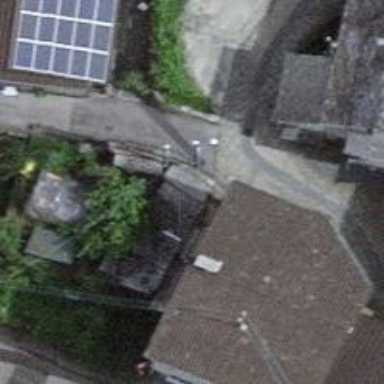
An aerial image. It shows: Alley classified as service road.